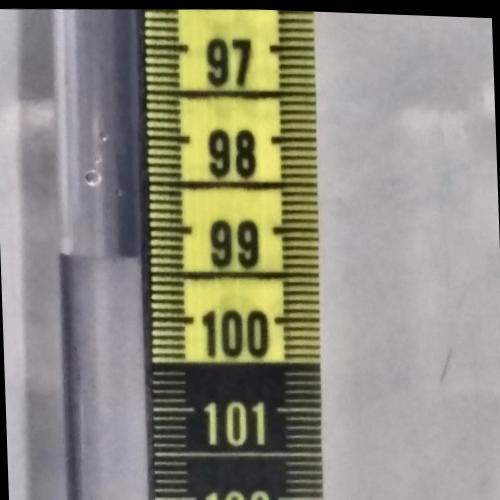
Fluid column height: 99.3 cm